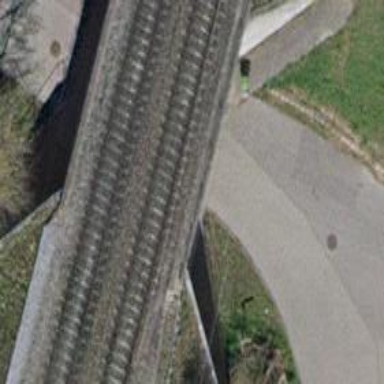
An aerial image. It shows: Railway track with contact lines for electrification.